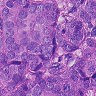
Metastatic tissue present: yes